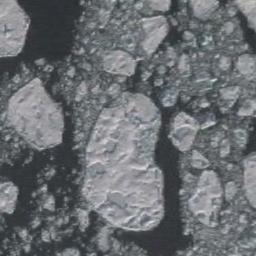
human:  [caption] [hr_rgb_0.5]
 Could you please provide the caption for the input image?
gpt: There are many ice on the dark blue sea .

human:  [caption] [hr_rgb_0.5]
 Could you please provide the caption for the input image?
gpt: There are sea ice of different sizes .

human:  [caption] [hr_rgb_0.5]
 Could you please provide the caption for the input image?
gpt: A large piece of ice and the large and small pieces of ice around it are closely connected into a large piece floating on the deep blue sea and covering the sea surface .

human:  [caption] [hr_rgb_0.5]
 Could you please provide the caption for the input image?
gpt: Several large pieces of sea ice and a lot of small pieces of sea ice gather together .

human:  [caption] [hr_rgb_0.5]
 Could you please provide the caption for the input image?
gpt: There are sea ice linked into sheets .